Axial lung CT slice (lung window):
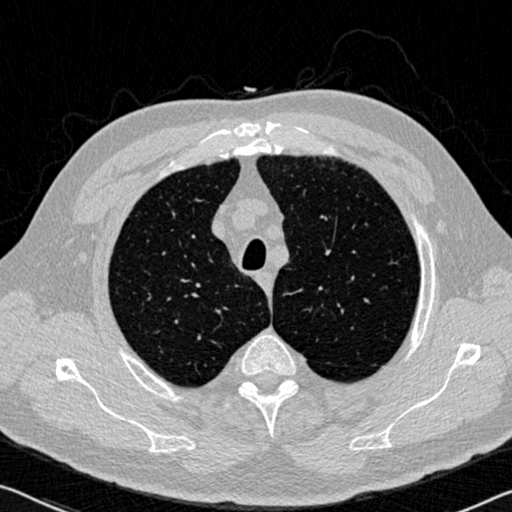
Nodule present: no